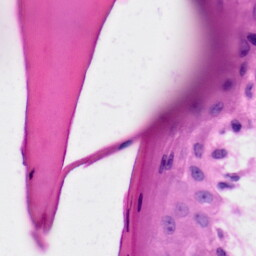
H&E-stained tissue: Skin